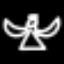
Label: angel